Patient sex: M
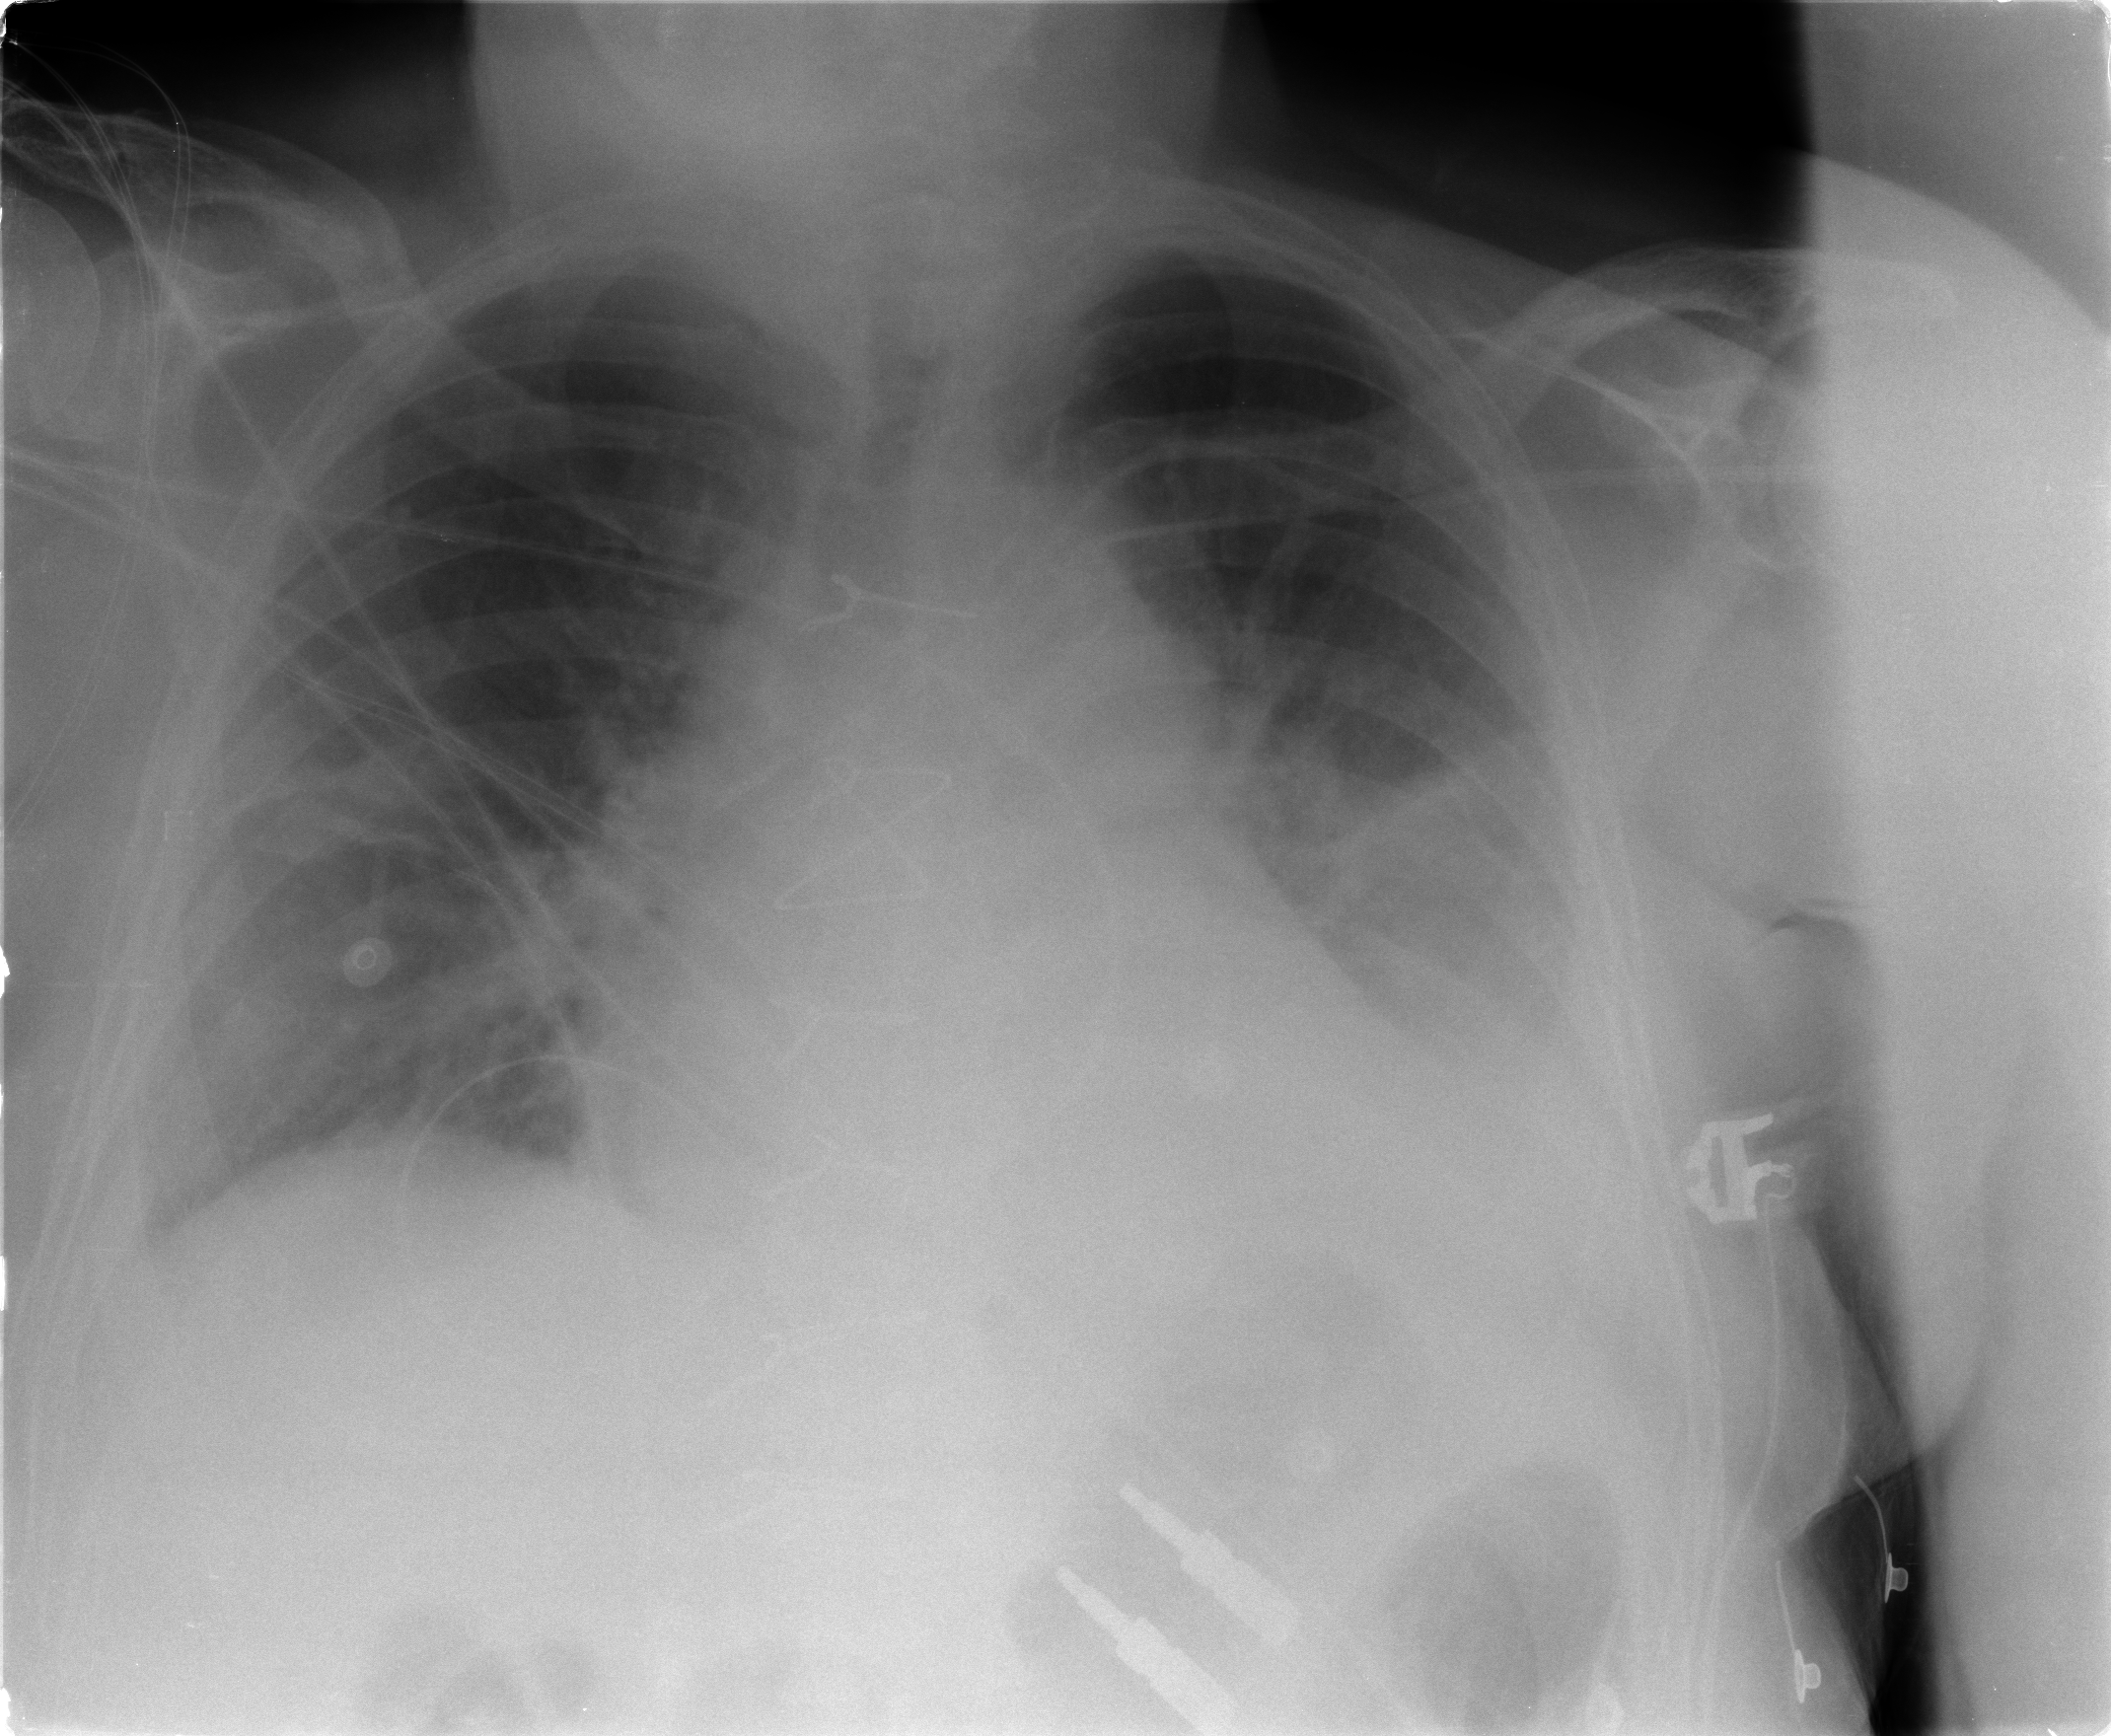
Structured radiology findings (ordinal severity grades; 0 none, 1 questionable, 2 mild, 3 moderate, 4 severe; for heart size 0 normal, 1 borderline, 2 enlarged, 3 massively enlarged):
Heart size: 2
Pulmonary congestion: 2
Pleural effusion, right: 2
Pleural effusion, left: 3
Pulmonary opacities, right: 2
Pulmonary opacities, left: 2
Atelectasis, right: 2
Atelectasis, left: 2